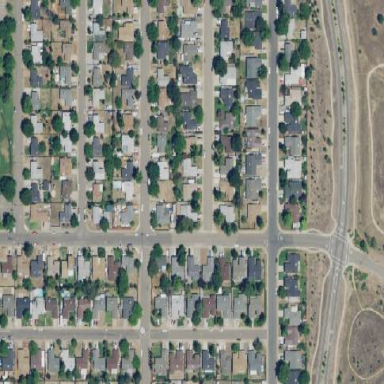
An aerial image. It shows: Residential area within neighborhood.